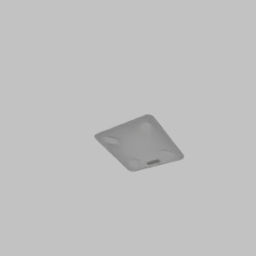
Label: electronics